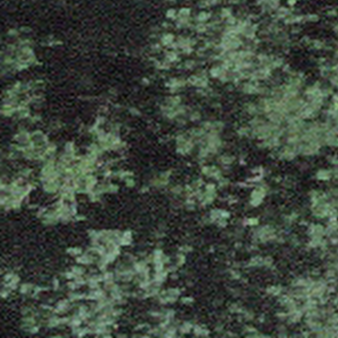
Label: other